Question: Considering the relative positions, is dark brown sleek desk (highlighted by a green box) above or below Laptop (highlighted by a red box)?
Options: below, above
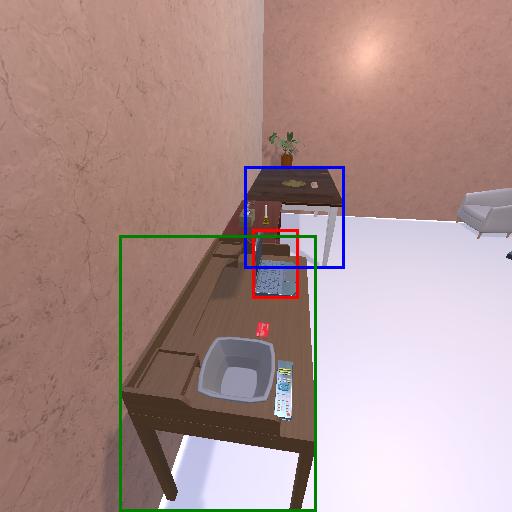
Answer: below